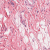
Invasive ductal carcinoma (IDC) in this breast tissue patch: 0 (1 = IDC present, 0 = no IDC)